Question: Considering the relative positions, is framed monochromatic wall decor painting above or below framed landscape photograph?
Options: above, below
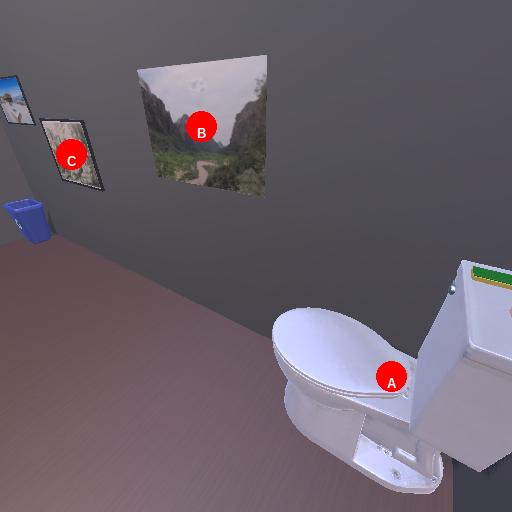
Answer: above